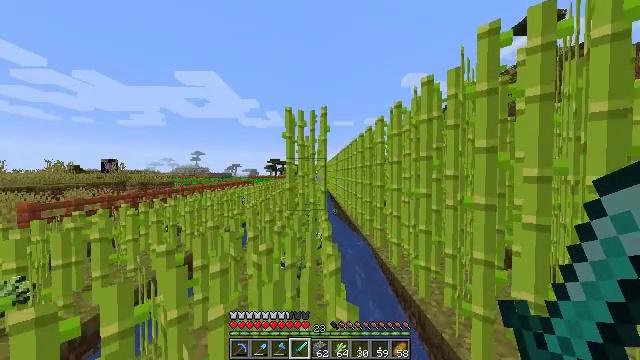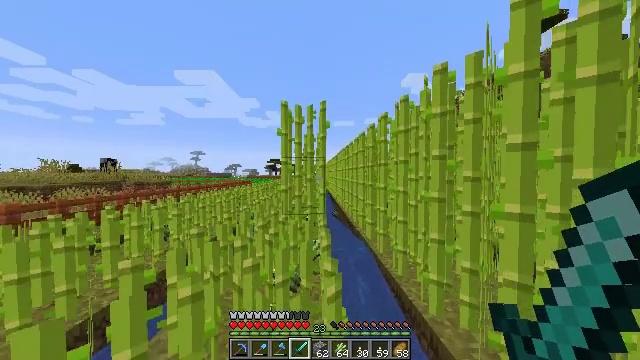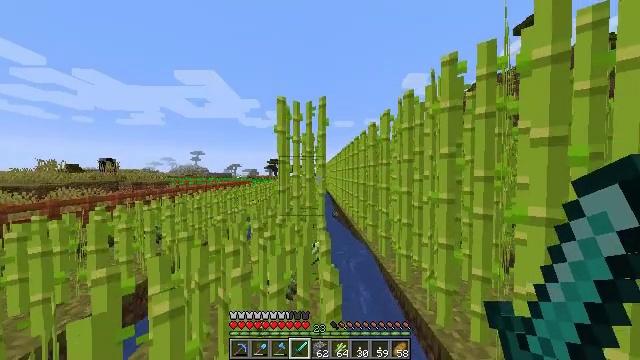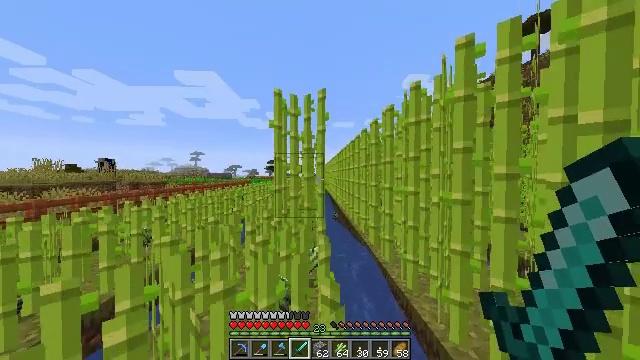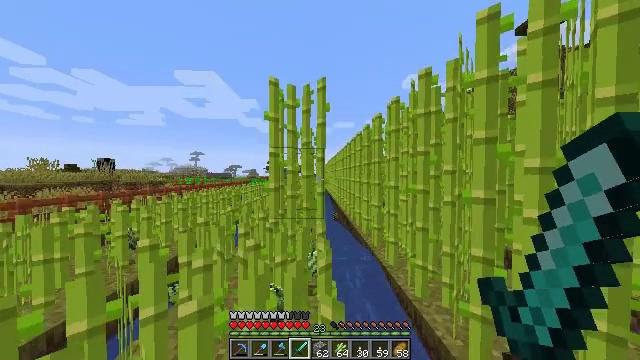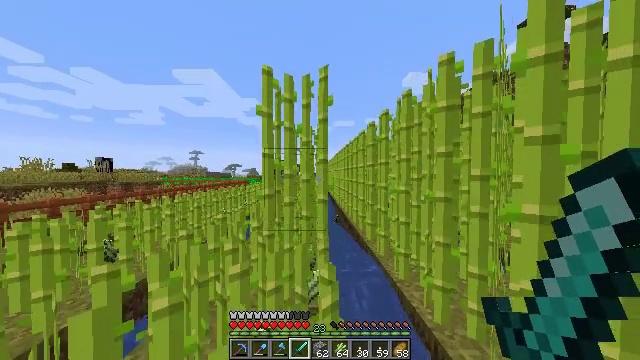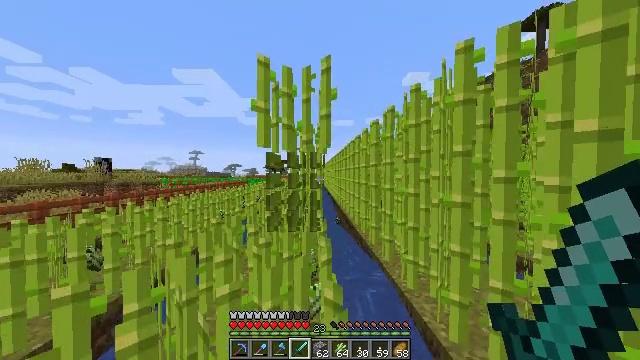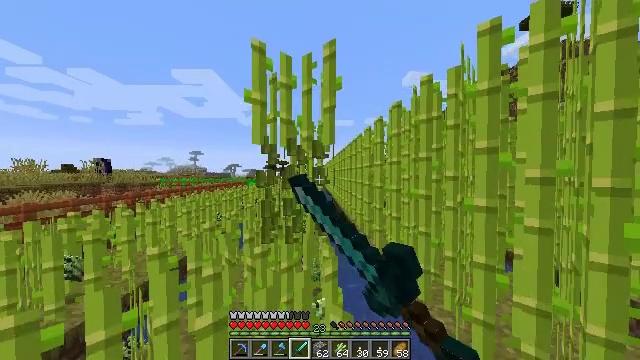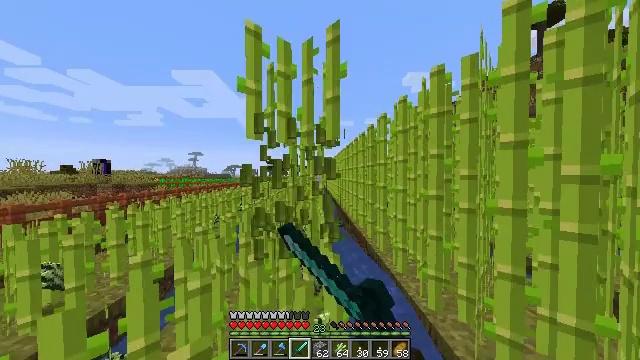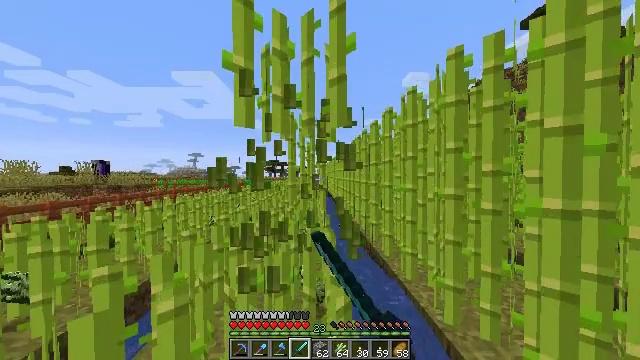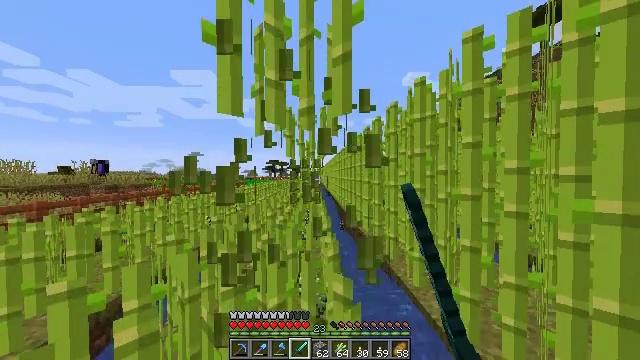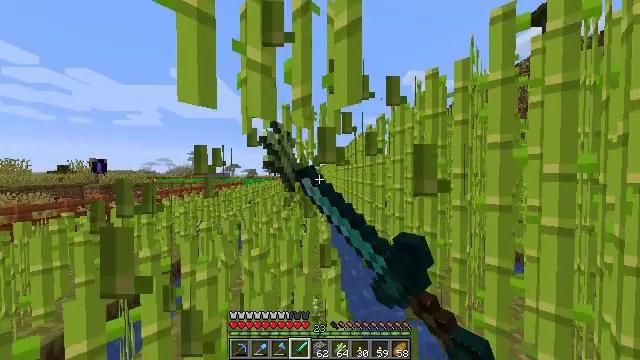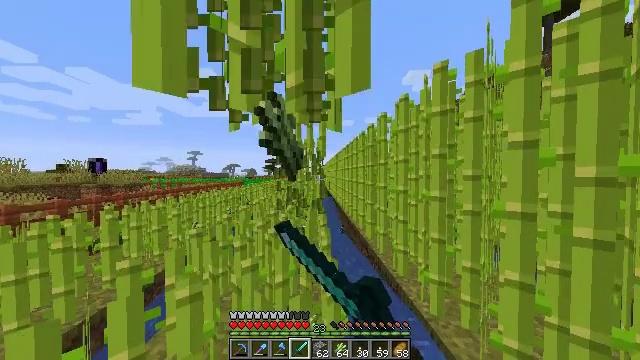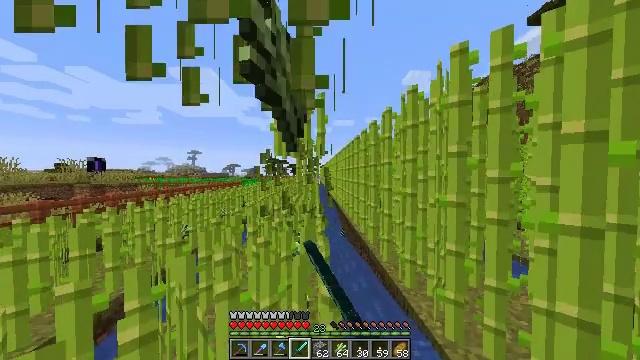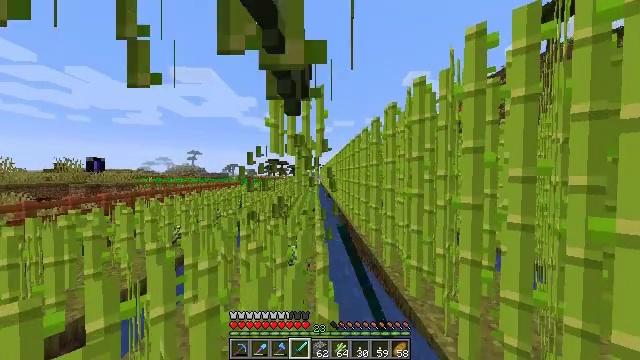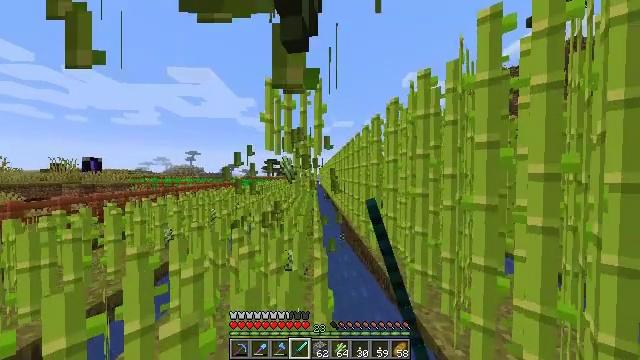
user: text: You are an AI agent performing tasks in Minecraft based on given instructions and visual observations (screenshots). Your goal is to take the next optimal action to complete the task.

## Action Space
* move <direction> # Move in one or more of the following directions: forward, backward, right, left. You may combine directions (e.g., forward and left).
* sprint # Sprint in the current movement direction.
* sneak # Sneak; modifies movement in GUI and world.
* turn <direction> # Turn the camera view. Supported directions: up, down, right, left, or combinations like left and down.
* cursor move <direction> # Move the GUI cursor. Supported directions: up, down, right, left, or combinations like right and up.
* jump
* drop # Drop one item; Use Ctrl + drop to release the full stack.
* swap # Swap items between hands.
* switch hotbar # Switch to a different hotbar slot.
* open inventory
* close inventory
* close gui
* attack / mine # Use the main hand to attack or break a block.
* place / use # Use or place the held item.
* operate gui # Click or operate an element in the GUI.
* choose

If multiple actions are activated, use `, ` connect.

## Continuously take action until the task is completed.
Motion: motion action
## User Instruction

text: Mine the sugar cane near rivers.
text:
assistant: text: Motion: move forward, sprint
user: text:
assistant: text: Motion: move forward, sprint
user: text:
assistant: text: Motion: move forward, sprint
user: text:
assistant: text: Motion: move forward, sprint
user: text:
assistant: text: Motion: move forward, sprint
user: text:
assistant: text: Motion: move forward, sprint, attack / mine
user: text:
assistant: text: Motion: move forward, sprint, attack / mine
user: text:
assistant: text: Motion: move forward, sprint, attack / mine
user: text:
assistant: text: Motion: move forward, sprint, attack / mine
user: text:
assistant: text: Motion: move forward, sprint, attack / mine
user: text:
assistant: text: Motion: move forward, sprint, attack / mine
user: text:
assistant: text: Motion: move forward, sprint, attack / mine
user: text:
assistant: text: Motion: move forward, sprint, attack / mine
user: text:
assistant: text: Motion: move forward, sprint, attack / mine
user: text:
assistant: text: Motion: move forward, sprint, attack / mine
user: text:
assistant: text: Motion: move forward, sprint, attack / mine
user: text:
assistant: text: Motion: move forward, sprint, attack / mine
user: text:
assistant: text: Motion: move forward, sprint, attack / mine
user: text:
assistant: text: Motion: move forward, sprint, attack / mine
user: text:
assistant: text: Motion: move forward, sprint, attack / mine
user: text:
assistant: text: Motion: move forward, sprint, attack / mine
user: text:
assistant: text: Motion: move forward, sprint, attack / mine
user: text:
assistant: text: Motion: move forward, sprint, attack / mine
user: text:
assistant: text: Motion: move forward, sprint, attack / mine
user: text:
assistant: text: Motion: move forward, sprint, attack / mine
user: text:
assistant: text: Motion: move forward, sprint, attack / mine
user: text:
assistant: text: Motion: move forward, sprint, attack / mine
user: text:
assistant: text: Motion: move forward, sprint, attack / mine
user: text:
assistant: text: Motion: move forward, sprint, attack / mine
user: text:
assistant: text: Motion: move forward, sprint, attack / mine